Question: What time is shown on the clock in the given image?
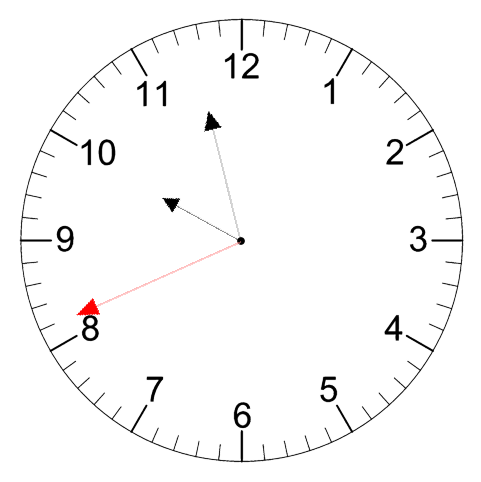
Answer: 09:57:41